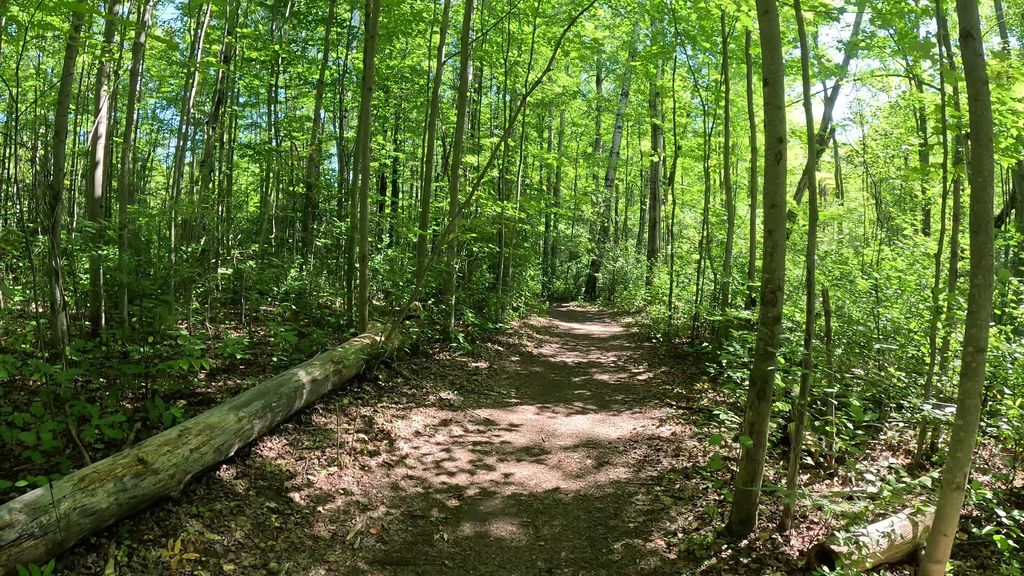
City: ottawa-gatineau